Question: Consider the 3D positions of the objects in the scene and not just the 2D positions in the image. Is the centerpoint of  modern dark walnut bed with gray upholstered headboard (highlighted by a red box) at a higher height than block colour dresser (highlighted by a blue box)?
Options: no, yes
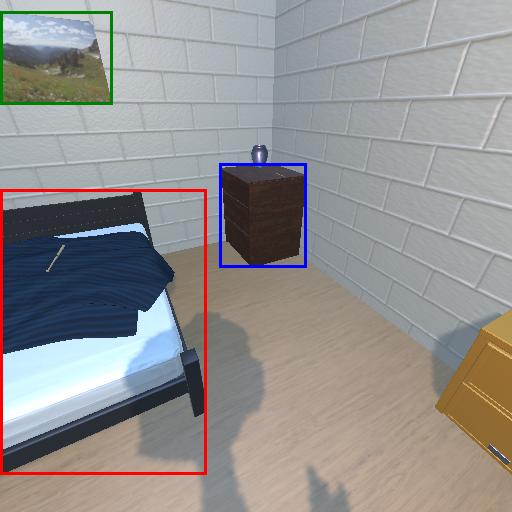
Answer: no